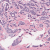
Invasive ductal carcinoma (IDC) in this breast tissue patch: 1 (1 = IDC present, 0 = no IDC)